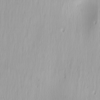
Label: not_dusty